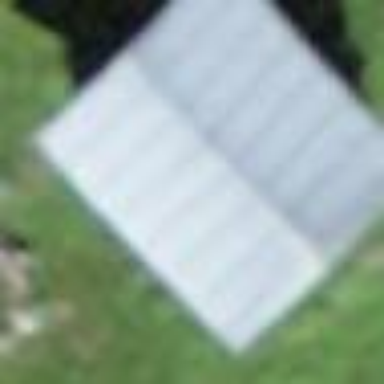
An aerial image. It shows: Shed building.